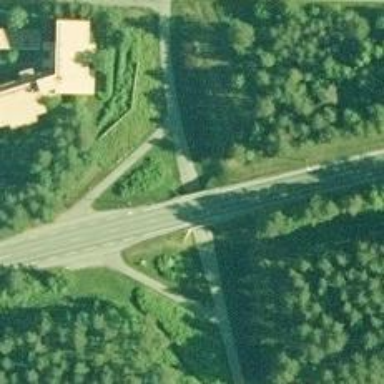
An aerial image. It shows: Cycleway.